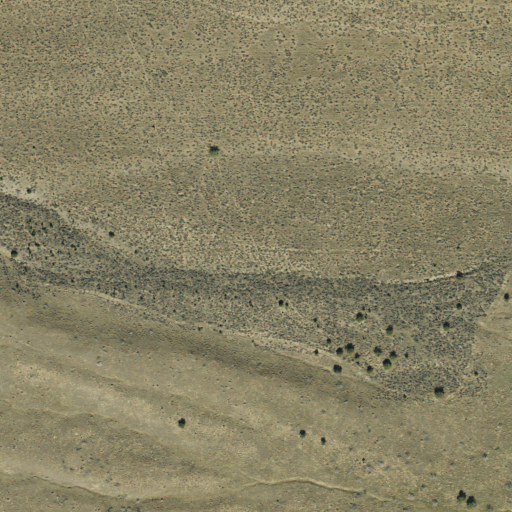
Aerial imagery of valley in Utah named Welch Canyon containing shrub and grassland